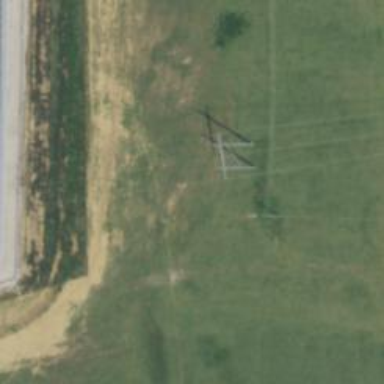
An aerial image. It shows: H-frame designed tower for power lines.